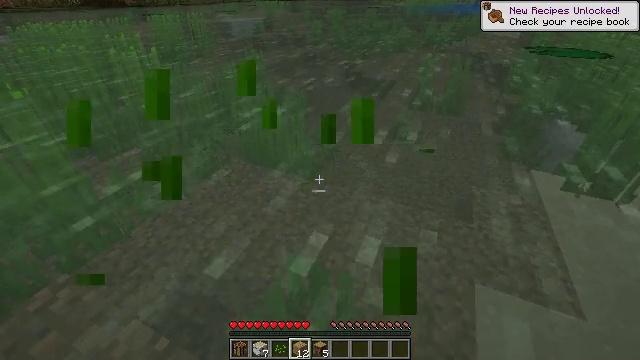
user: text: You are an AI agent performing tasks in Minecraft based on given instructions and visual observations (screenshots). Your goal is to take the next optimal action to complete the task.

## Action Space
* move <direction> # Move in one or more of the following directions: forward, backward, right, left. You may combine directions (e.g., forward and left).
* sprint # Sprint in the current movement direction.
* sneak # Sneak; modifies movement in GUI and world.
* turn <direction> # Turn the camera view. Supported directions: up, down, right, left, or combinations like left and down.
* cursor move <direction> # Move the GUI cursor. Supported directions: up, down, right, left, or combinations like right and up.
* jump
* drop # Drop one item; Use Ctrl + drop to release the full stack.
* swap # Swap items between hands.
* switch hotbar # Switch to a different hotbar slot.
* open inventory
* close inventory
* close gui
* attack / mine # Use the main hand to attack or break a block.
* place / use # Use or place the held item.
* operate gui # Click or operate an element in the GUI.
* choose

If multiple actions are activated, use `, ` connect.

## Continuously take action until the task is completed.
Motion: motion action
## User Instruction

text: Collect tall seagrass by holding left button.
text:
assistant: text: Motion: attack / mine